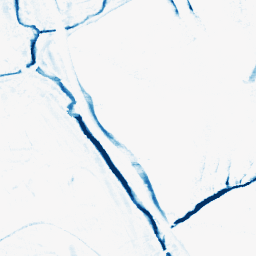
Category: morphological
Decomposition family: morphological_rect
Decomposition parameters: operation: closing
width: 10
height: 5
Upsampling method: sinc_hamming
Upsampling parameters: scale: 2
kernel_size: 8
Upsampling scale: 2